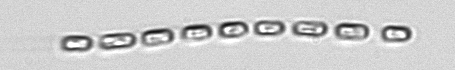
Label: Skeletonema